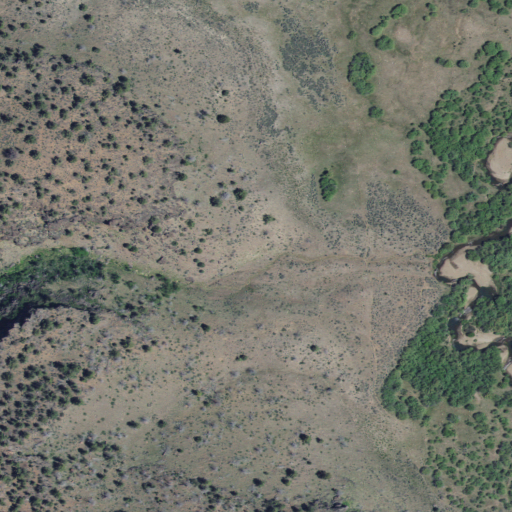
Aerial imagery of valley in Idaho named Hidden Valley containing shrub, herbaceous wetlands, evergreen forest, and woody wetlands